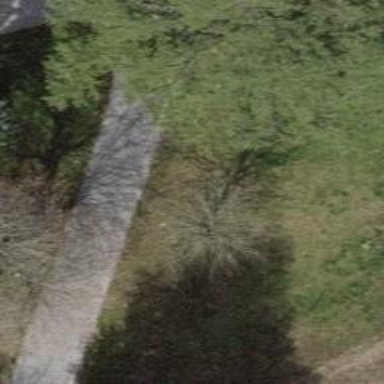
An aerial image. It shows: Evergreen tree with needle-leaved leaves.